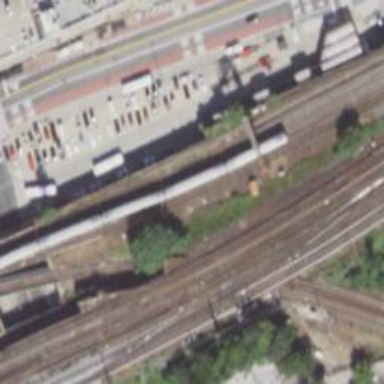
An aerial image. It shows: Electrified railway yard with rail tracks.